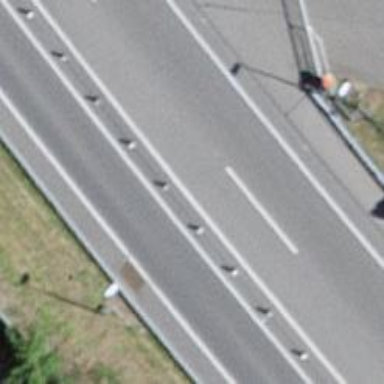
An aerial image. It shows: Bollard.